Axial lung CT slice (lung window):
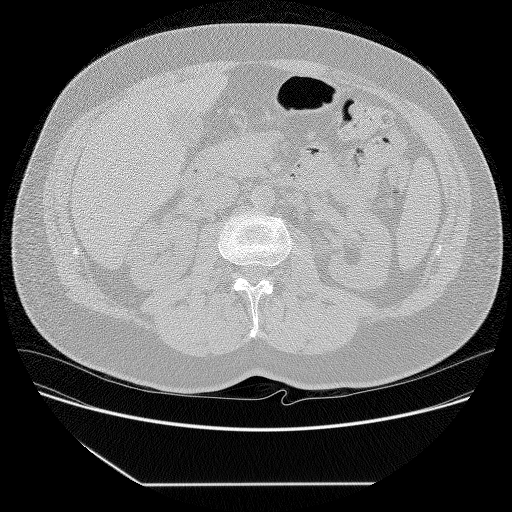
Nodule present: no